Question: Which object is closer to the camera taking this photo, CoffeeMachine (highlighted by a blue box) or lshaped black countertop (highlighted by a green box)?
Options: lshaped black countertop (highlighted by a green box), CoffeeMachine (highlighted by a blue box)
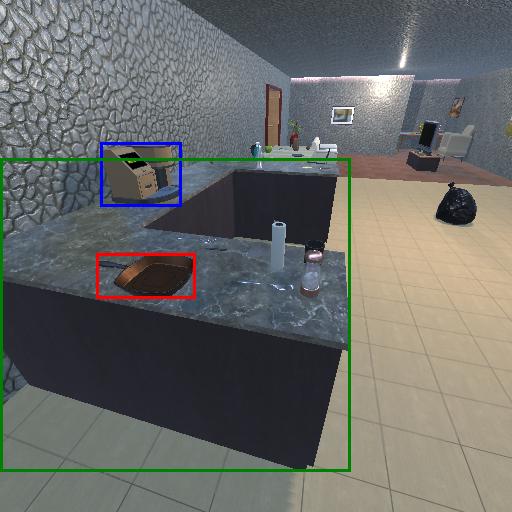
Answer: lshaped black countertop (highlighted by a green box)